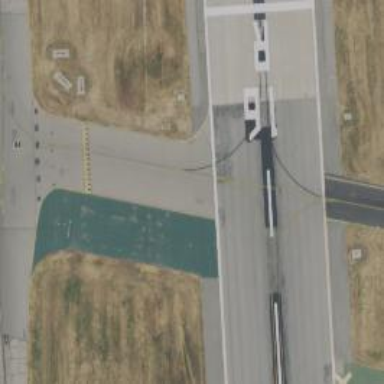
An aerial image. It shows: View of taxiway at the airport.